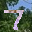
Label: 7